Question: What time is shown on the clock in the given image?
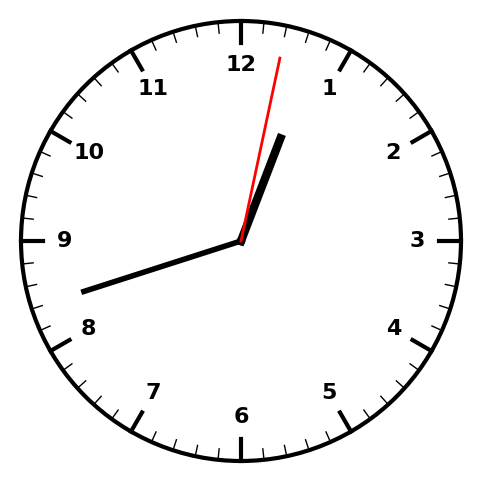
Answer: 12:42:02